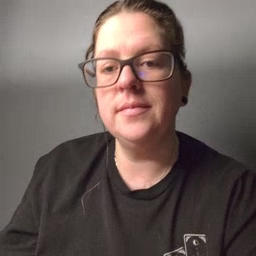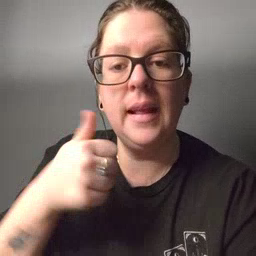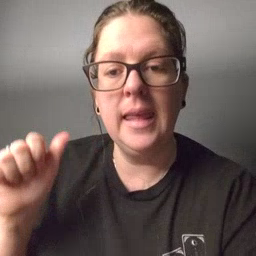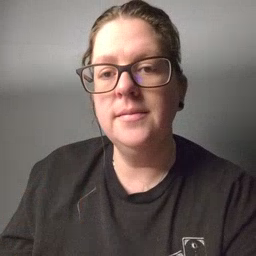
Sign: any